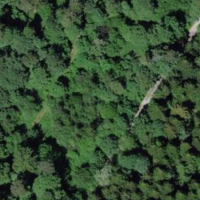
EUNIS habitat code: 44
Species observed at this site:
Helix pomatia